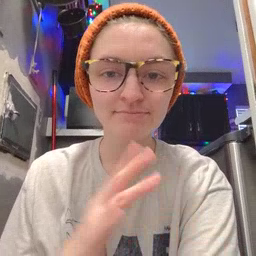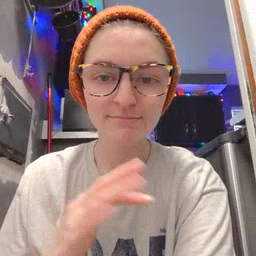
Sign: finger